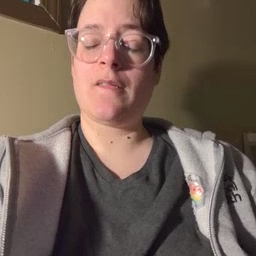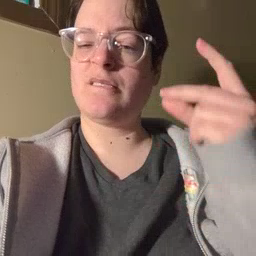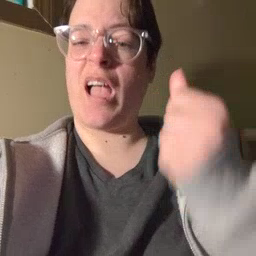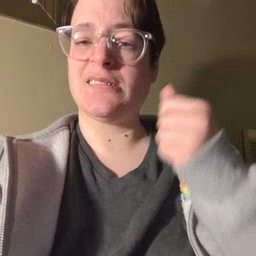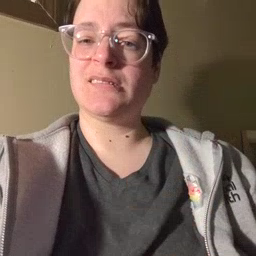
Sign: fast